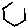
Label: hexagon